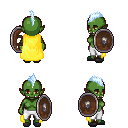
a pixel art fantasy rpg character, female body template, orc, green skin, yellow cape, white pants, white cyan mohawk hairstyle, gray slippers, shield, four views (front, back, left, right), 2x2 character sprite sheet, small pixel art, hard edges, no anti-aliasing